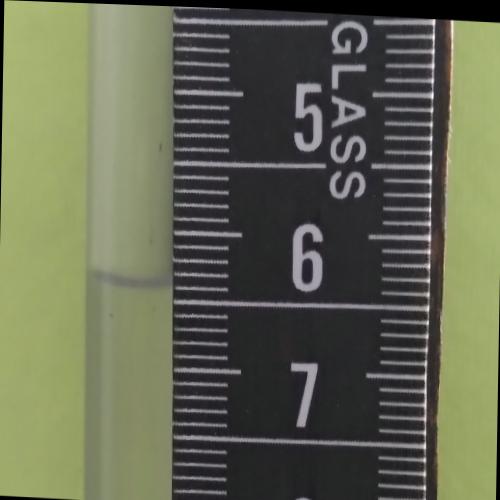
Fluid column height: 6.4 cm